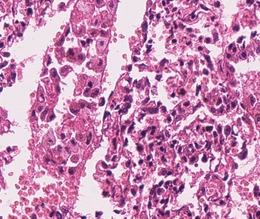
Tumor epithelial tissue: no
Tumor-associated stroma tissue: no
Normal tissue: yes